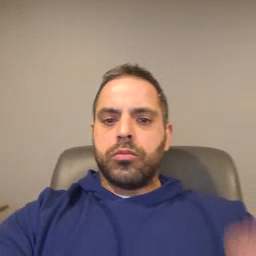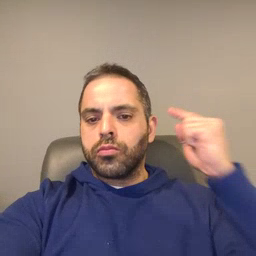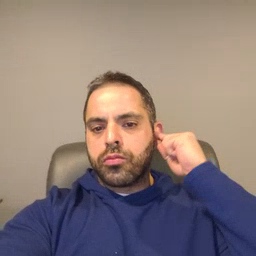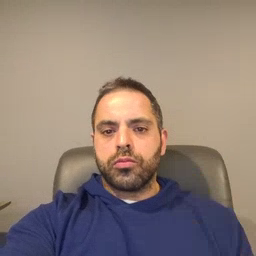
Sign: hear